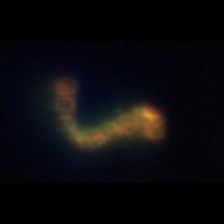
Taxon: Chaetoceros
Group: Diatoms